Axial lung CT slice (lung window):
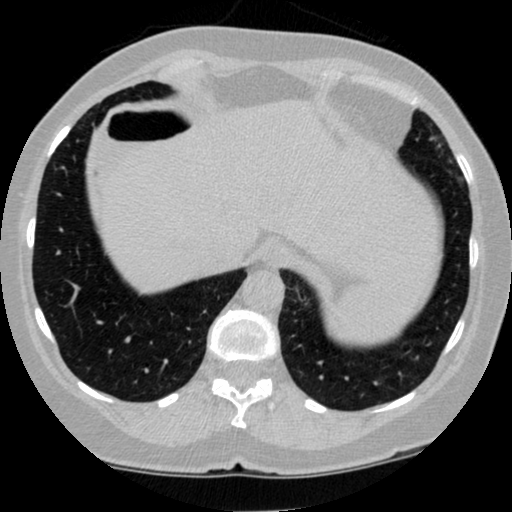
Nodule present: no